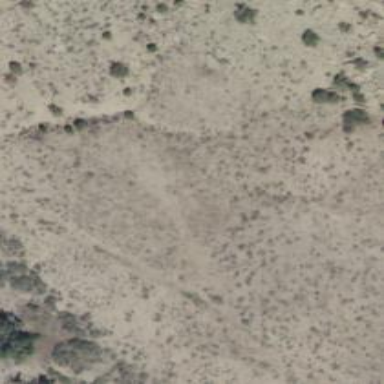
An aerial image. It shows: Archaeological site with historical significance.